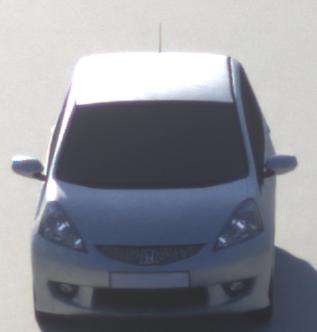
Make: Honda
Model: Jazz 1.2
Detailed model: Jazz (III) (11/08 - 04/11)
Model produced from: 2008/11
Model produced until: 2010/10
Doors: 5
Color: white
Road condition: dry road
Daytime: sunrise or sunset
Contrast: medium contrast